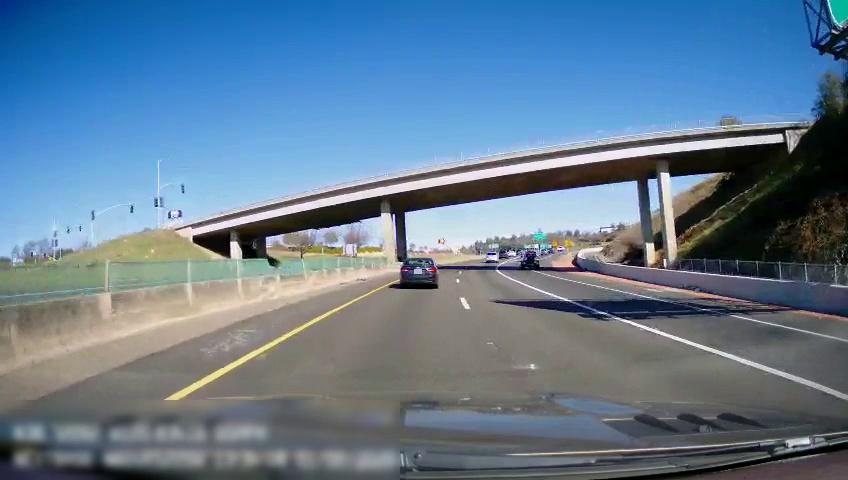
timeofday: Day
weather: Sunny
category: Drivable Space
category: Vehicles | Car
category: Vehicles | SUV
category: Vehicles | SUV
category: Vehicles | SUV
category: Lanes | Current Lane
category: Lanes | Current Lane
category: Lanes | Alternate Lane
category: Lanes | Alternate Lane
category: Lanes | Alternate Lane
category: Lanes | Opposite Lane
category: Traffic | Signs
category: Traffic | Signs